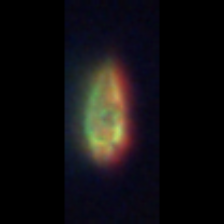
Taxon: Gyrodinium
Group: Dinoflagellates